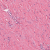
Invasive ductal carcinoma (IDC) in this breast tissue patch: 0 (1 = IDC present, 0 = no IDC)